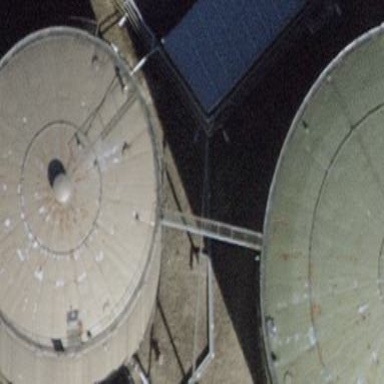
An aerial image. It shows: Storage tank which is man-made and housed in building.